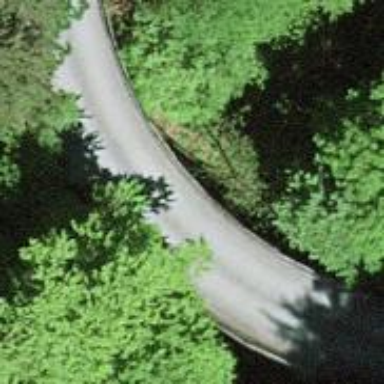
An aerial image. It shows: Service road on paved bridge with top-grade track surface.